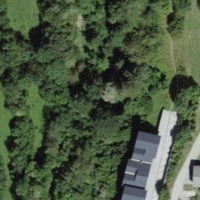
EUNIS habitat code: 52
Species observed at this site:
Primula veris